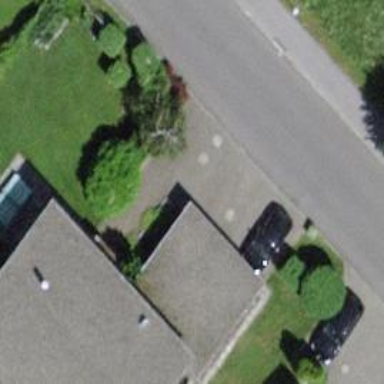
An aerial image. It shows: Group of garages.